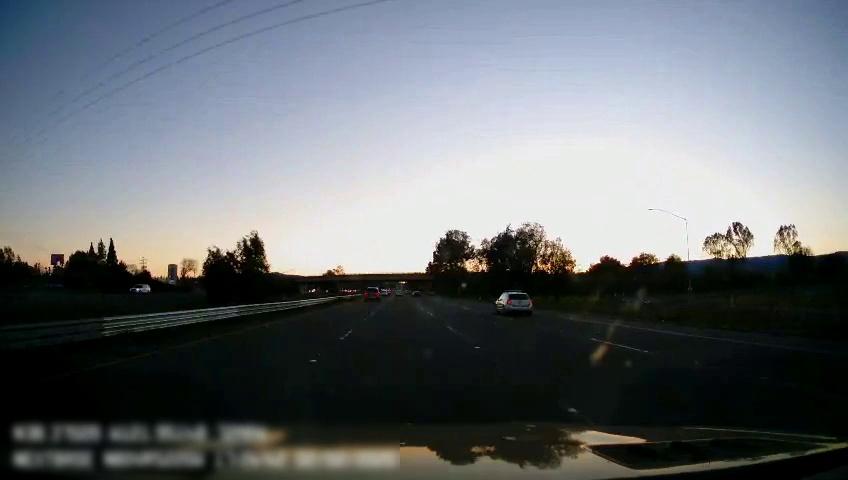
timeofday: Dusk/Dawn/Twilight
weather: Cloudy
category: Drivable Space
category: Vehicles | SUV
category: Vehicles | SUV
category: Vehicles | SUV
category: Lanes | Alternate Lane
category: Lanes | Current Lane
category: Lanes | Current Lane
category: Lanes | Alternate Lane
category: Lanes | Alternate Lane